Field crop: tomato
Growth stage: 2
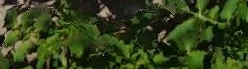
Species: tomato